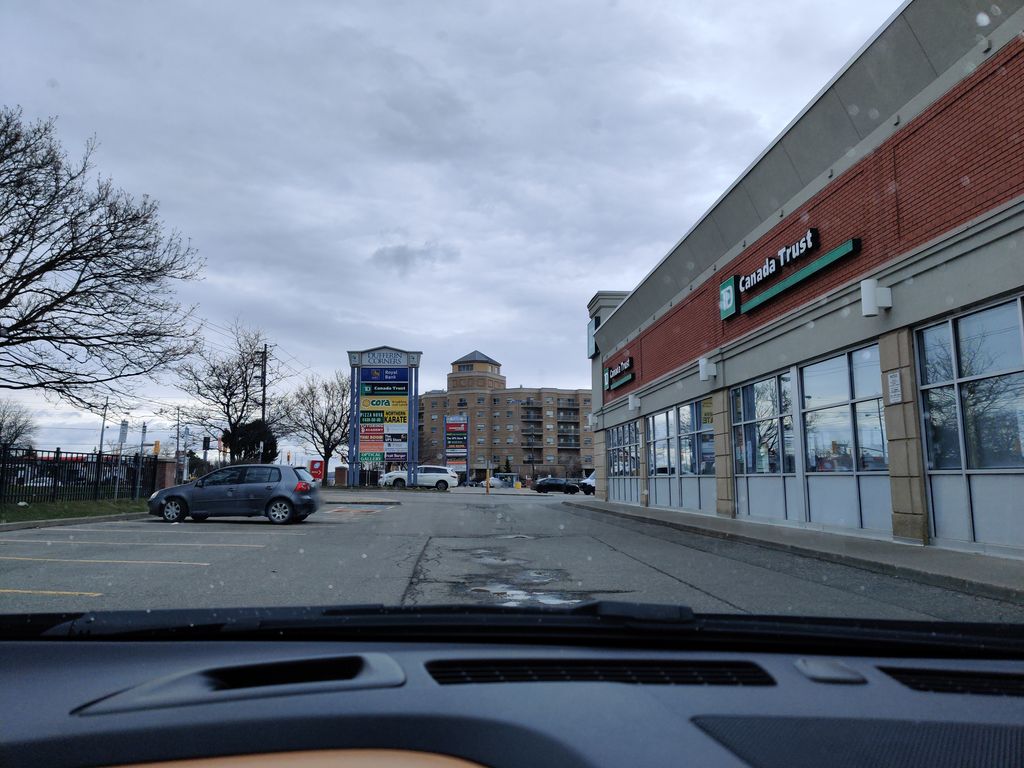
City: toronto